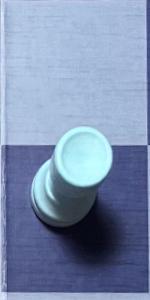
Label: Rook_White